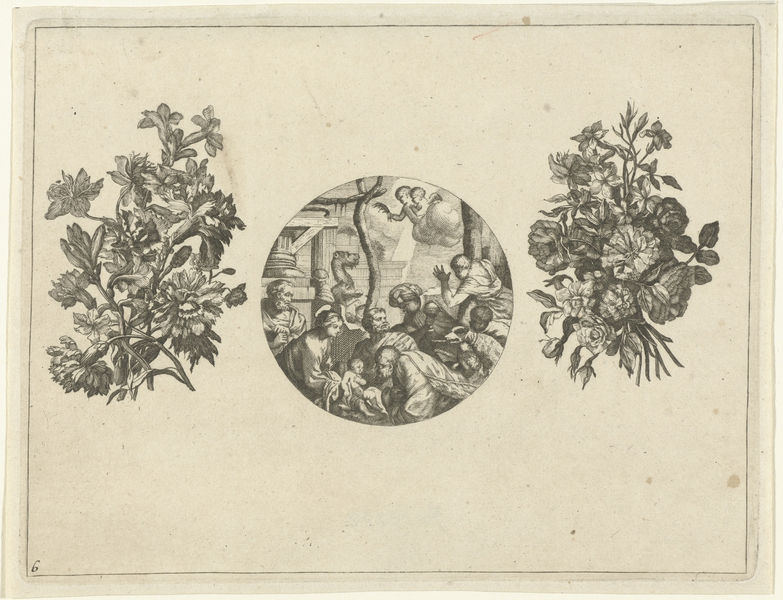
Titel: Horlogekast tussen twee boeketten
Künstler: Jacques Vauquer
Standort: Amsterdam
Institution: Rijksmuseum
Schlagwörter: fleurs, christ, gravure, enfant, marie, vierge, dessin, antiquité, livre, bible, bouquets, rois mages, présentation